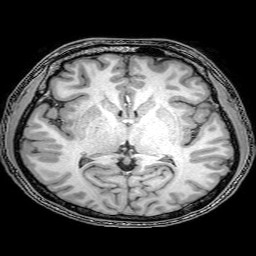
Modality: T1w
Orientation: coronal
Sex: male
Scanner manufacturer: philips
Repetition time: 0.008086 s
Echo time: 0.0037 s